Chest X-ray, PA view. Patient: 53 years old, sex F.
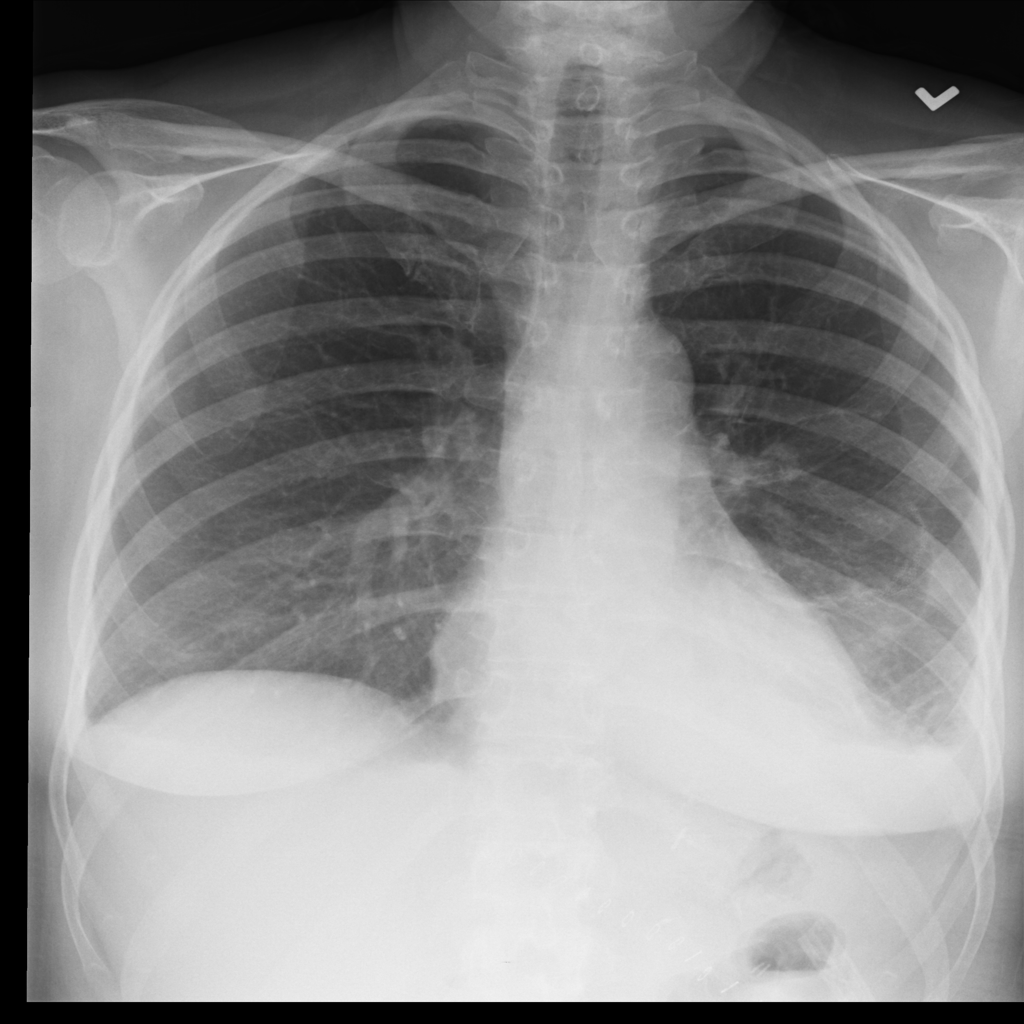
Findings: Atelectasis, Effusion